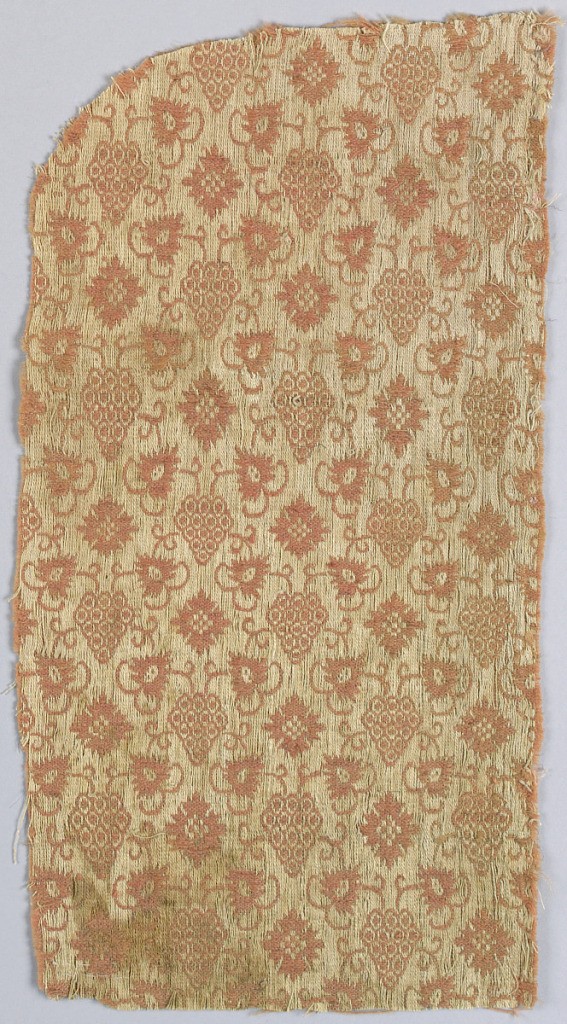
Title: Fragment
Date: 17th century
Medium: linen, silk, wool Technique: two interconnected sructures, plain weave plus plain weave
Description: Motif of grapes and leaves in brown and white.